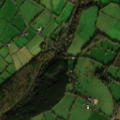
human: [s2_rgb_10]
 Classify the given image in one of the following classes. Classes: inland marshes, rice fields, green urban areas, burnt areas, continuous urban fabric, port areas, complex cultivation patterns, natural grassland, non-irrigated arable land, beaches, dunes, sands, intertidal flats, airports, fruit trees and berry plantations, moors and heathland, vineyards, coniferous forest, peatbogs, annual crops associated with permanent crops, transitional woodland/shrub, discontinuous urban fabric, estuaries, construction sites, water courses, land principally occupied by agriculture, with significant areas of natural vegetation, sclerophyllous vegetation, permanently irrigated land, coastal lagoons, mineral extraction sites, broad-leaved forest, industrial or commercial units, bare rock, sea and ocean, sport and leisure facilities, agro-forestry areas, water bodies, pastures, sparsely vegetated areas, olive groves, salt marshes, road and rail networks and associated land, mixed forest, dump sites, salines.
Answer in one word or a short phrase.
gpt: pastures, mixed forest